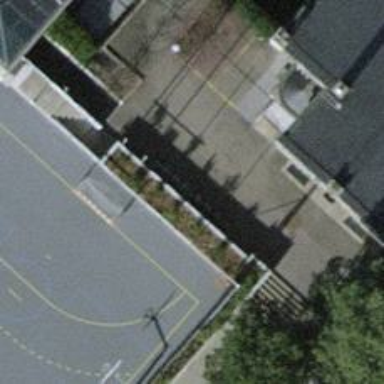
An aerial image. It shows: Bicycle parking facility.